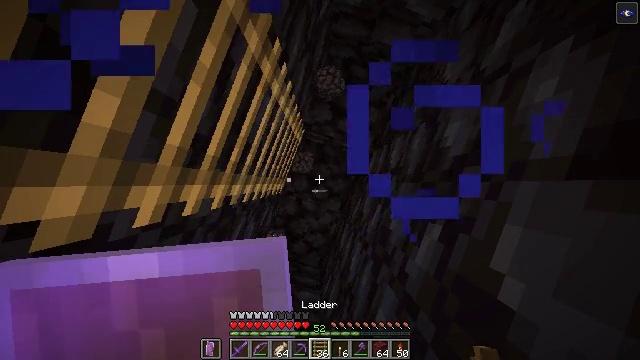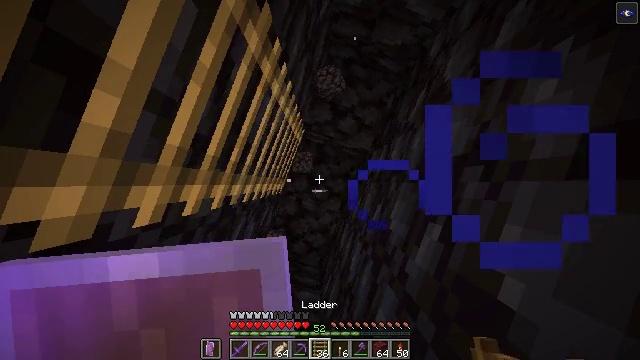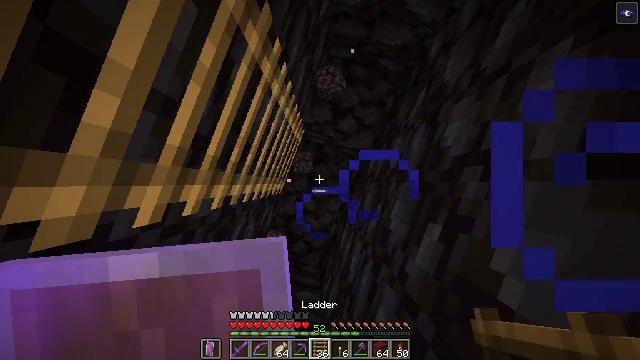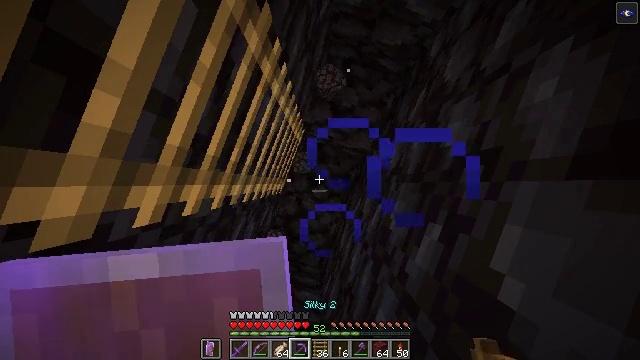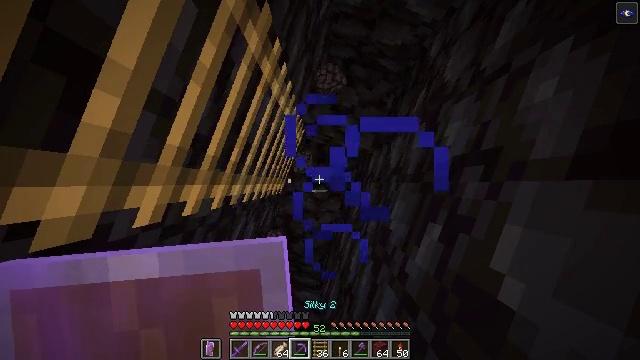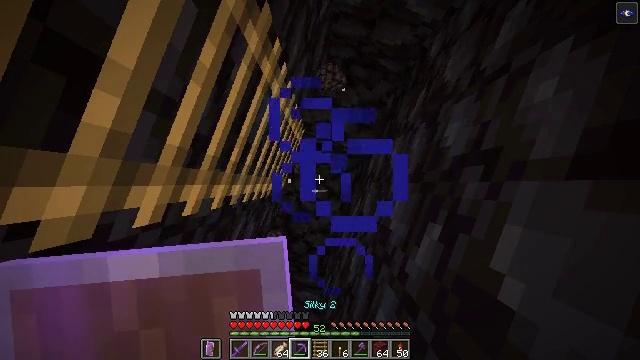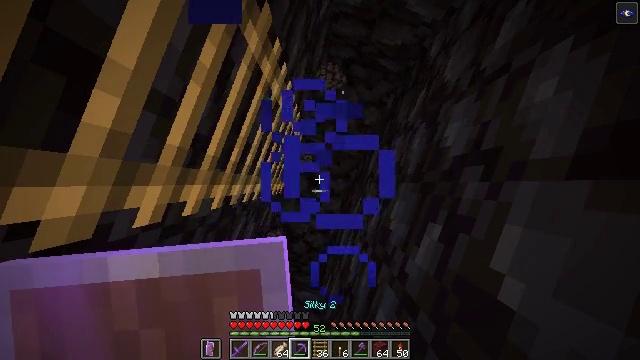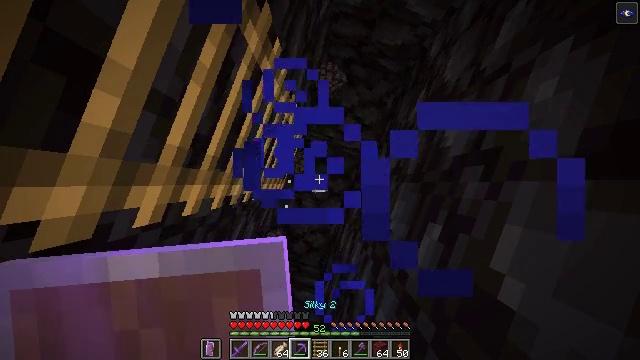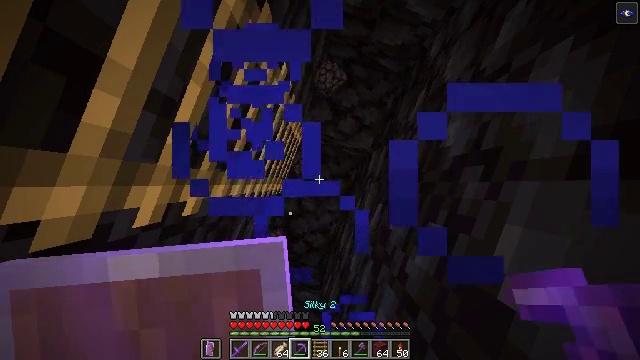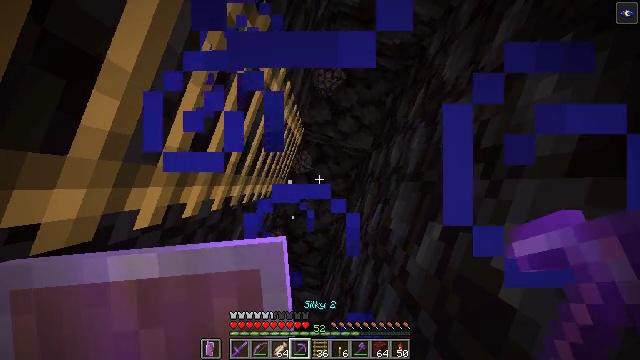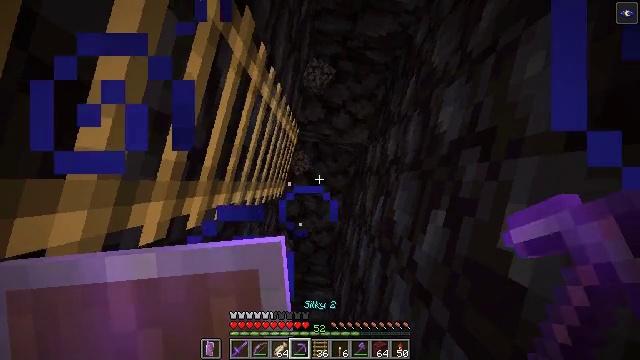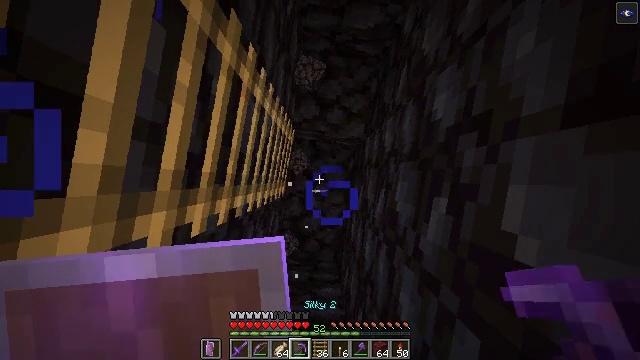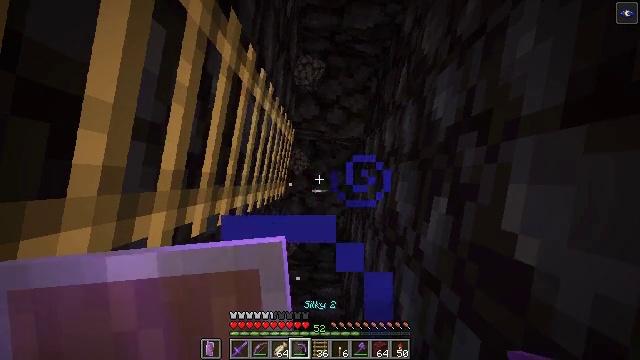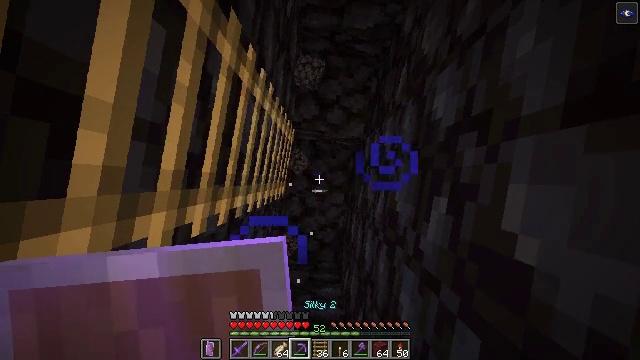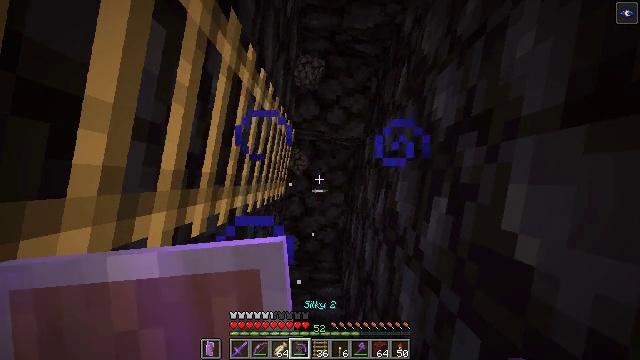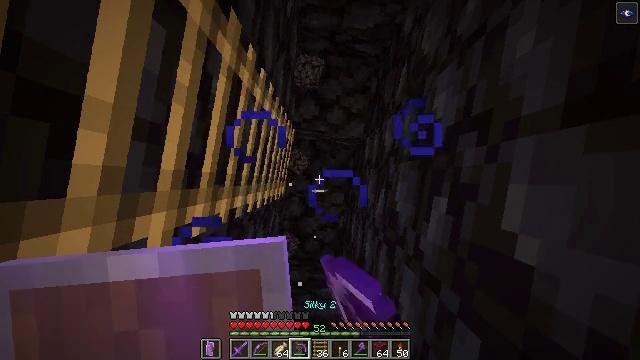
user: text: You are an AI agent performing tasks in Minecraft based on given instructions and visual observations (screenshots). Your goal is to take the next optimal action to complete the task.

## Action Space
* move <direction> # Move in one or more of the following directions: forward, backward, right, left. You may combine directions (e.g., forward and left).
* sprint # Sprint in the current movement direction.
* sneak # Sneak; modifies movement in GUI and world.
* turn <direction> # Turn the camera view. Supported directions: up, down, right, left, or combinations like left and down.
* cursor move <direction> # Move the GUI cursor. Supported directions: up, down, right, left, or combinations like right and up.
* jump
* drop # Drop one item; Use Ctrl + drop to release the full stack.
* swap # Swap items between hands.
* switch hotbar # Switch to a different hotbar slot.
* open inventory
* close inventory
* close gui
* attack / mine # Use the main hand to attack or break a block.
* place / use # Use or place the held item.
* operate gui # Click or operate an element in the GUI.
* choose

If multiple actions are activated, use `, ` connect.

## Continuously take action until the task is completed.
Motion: motion action
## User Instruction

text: Dig up blackstone from the depths.
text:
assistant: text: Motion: sneak
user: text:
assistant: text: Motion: sneak
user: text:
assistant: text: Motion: sneak
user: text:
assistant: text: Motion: sneak
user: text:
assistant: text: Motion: sneak
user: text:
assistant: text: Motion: sneak
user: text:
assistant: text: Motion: sneak
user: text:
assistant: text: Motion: sneak
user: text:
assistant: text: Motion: sneak
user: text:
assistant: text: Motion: sneak, turn right
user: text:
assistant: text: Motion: sneak, turn right and down
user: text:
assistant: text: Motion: sneak
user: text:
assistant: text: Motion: sneak
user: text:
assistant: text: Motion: sneak, attack / mine
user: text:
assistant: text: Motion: sneak, attack / mine
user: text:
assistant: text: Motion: sneak, attack / mine
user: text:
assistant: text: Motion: sneak, attack / mine
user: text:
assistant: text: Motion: sneak, attack / mine
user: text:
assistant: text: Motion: sneak, attack / mine
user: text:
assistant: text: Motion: sneak, attack / mine
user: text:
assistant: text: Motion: sneak, attack / mine
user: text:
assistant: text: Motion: sneak, attack / mine
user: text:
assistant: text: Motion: sneak, attack / mine
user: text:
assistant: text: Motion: sneak, attack / mine
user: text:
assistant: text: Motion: sneak, attack / mine
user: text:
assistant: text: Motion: sneak, attack / mine
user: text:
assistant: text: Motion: sneak, attack / mine
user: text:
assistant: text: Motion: sneak, attack / mine
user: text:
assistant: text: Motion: sneak, attack / mine
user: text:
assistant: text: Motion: sneak, attack / mine